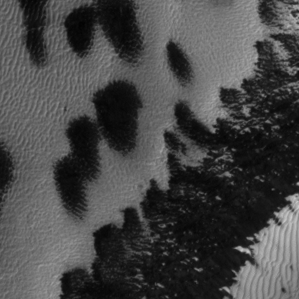
Label: frost